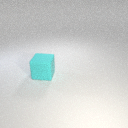
large cyan rubber cube